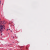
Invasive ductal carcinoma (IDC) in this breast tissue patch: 0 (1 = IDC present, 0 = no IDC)